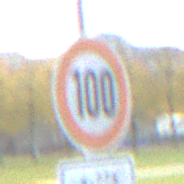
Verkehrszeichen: Geschwindigkeit100
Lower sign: ZeitangabenMitBeschraenkungAufWochentage4
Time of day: MorningAfternoon
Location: Outdoor (Suburban)
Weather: PartlyCloudy
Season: NotSpecified
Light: Natural